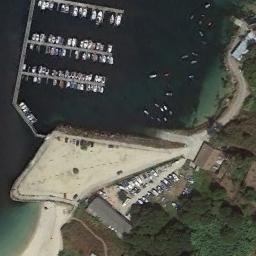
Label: harbor